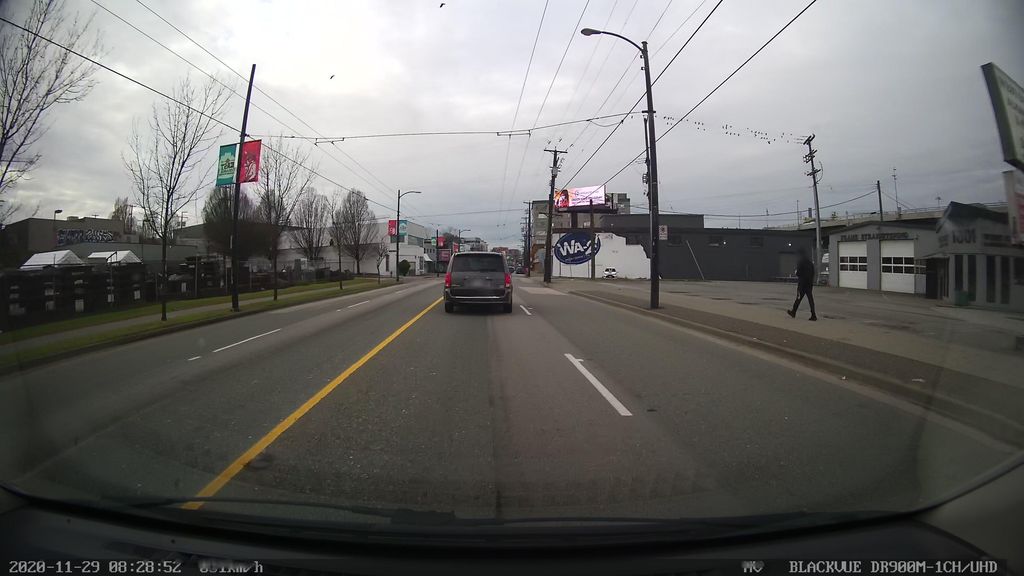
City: vancouver